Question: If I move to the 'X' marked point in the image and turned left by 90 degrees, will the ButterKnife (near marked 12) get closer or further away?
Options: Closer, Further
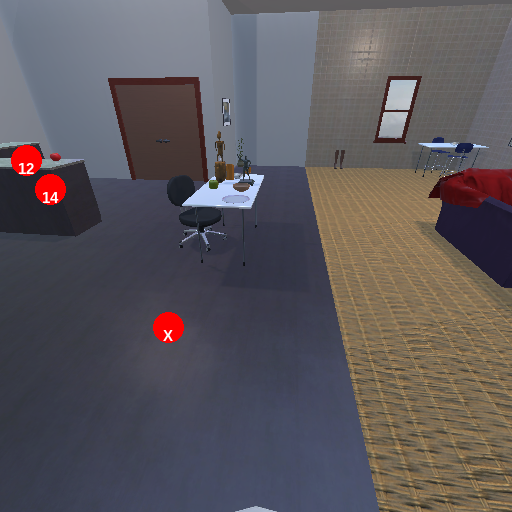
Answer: Closer